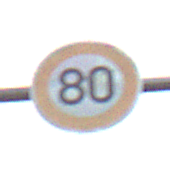
Verkehrszeichen: Geschwindigkeit80
Umgebung: Outdoor, Nature
Tageszeit: Night
Wetter: Overcast
Licht: Artificial
Jahreszeit: NotSpecified
Kontrast: LowContrast